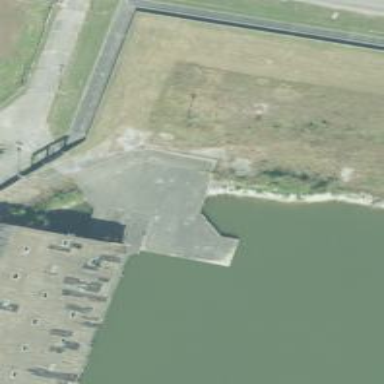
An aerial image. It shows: Pier made of concrete.